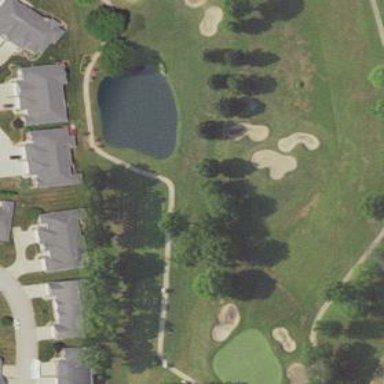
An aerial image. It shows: Area of rough grass used for golf.